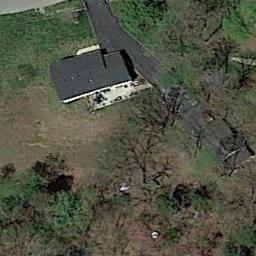
Label: residential